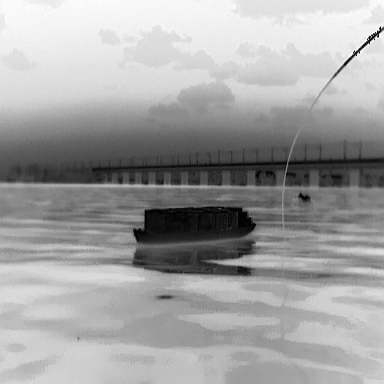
There is a fishing_boat in the infrared image.